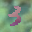
Label: 3